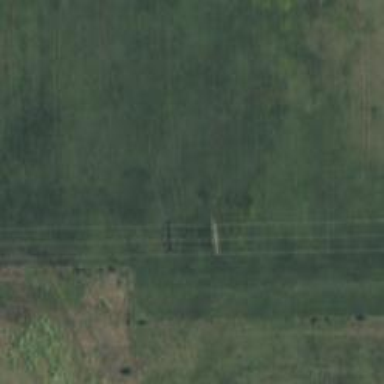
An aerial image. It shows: Power tower.